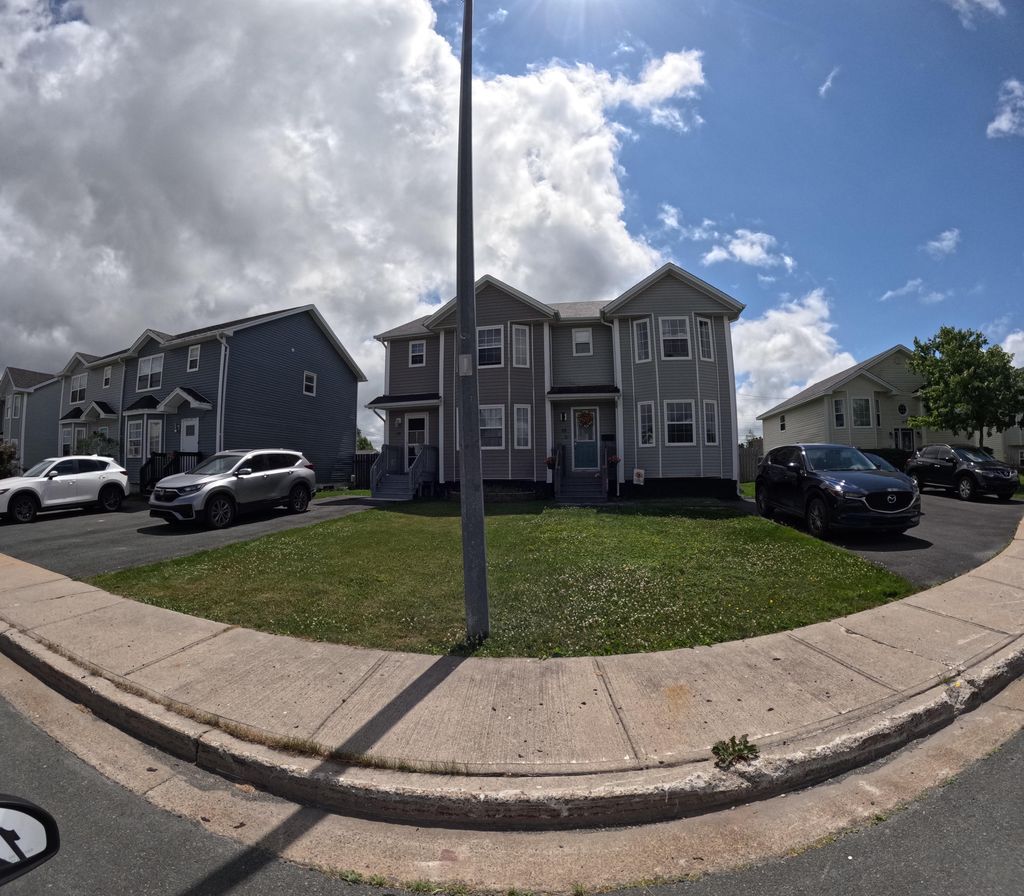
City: st_johns